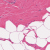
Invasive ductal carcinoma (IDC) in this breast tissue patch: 0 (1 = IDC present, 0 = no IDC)